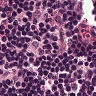
Metastatic tissue present: no